Interaction volume radius: 5 \u00c5
Interaction volume height: 10 \u00c5
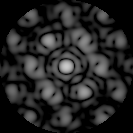
Disorder parameter: 0.3623